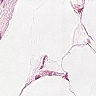
Metastatic tissue present: no